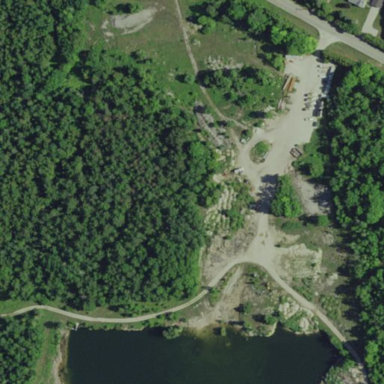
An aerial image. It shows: Quarry area.